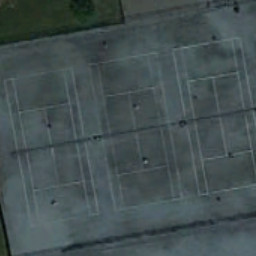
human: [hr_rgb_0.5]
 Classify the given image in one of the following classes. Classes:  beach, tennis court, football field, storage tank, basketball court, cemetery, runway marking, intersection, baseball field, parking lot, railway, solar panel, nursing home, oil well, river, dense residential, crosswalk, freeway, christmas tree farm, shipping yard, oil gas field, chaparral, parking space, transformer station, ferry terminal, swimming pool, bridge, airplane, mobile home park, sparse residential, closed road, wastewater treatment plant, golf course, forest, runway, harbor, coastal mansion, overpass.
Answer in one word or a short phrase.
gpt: tennis court